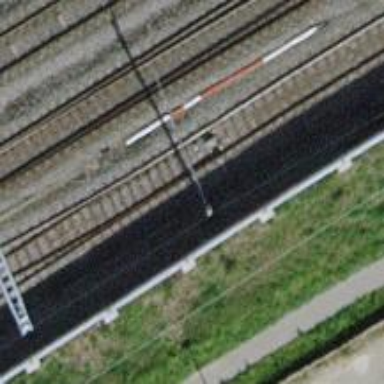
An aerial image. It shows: Railway switch.